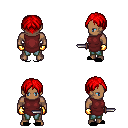
a pixel art fantasy rpg character, male body template, human, dark skin, maroon tunic, teal pants, red parted hairstyle, gold gloves, black slippers, dagger, four views (front, back, left, right), 2x2 character sprite sheet, small pixel art, hard edges, no anti-aliasing